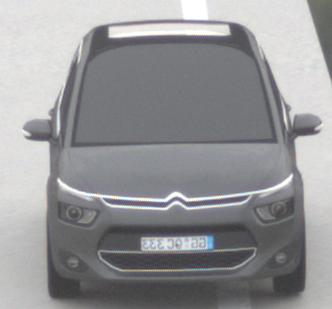
Make: Citroen
Model: Grand C4 Picasso VTi 120
Detailed model: Grand C4 Picasso (II)
Model produced from: 2013/10
Model produced until: 2015/02
Doors: 5
Color: gray
Road condition: dry road
Daytime: morning or afternoon
Contrast: low contrast